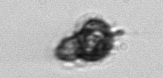
Label: Syracosphaera_pulchra